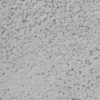
Label: not_dusty